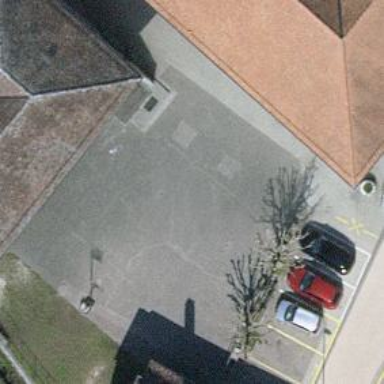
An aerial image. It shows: Parking area.